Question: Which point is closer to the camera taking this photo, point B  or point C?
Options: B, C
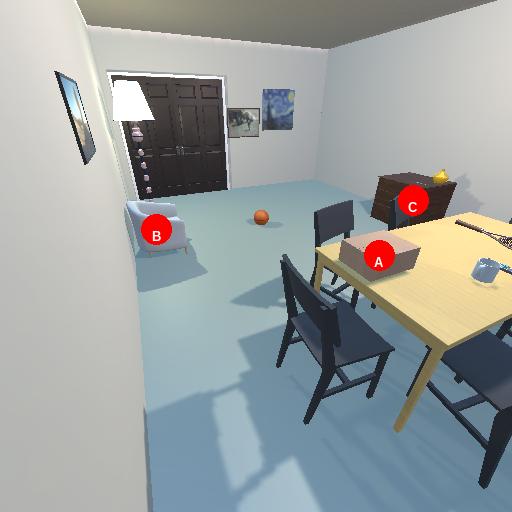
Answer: B